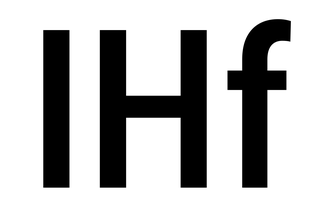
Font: Roboto_Condensed_Medium